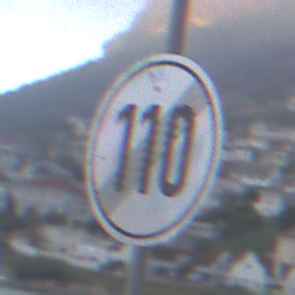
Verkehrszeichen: EndeGeschwindigkeit110
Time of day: SunriseSunset
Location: Outdoor (Beach)
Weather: Overcast
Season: NotSpecified
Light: Natural